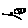
Label: moon